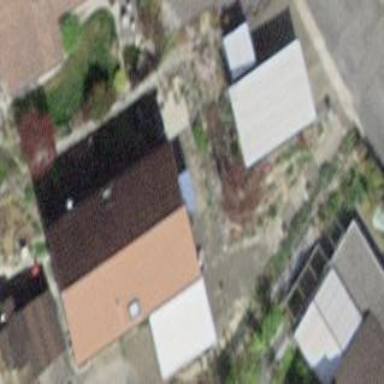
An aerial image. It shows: Building with tile roof.